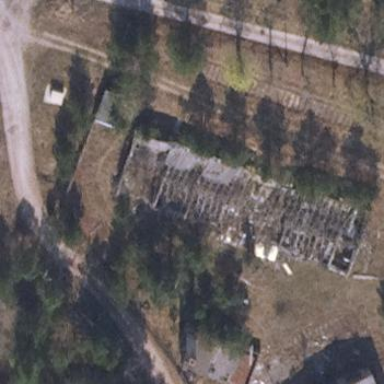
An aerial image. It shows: Ruins of building.